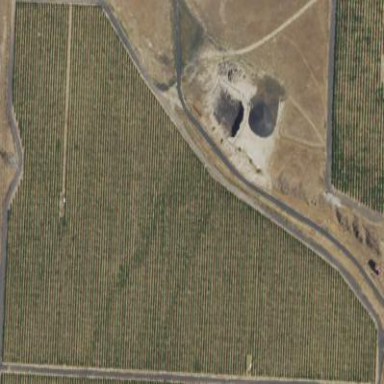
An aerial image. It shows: Vineyard growing grapes.